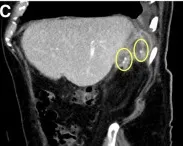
Computed tomography (CT) scan and intraoperative shot of the subhepatic abscess. (B,C) Subhepatic abscess in transverse and sagittal sections in CT scan, the lost gallstones are marked.
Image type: radiology (ct)